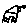
Label: house